Interaction volume radius: 5 \u00c5
Interaction volume height: 25 \u00c5
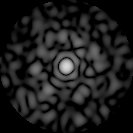
Disorder parameter: 0.7938